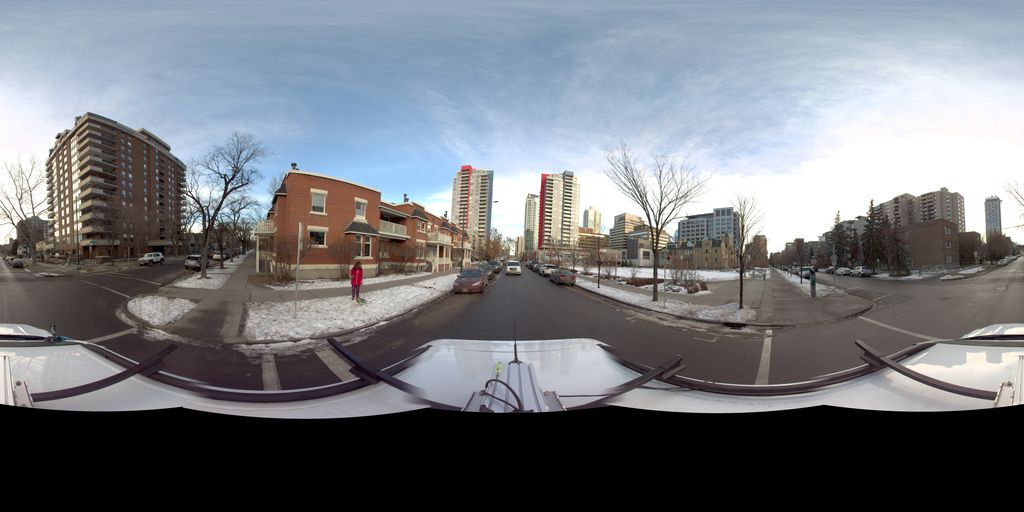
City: calgary